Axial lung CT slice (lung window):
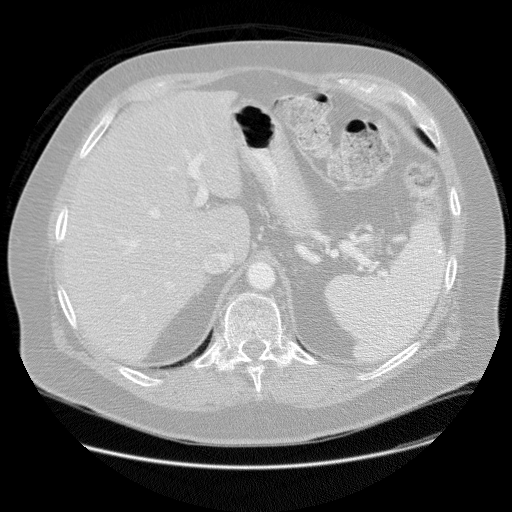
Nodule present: no